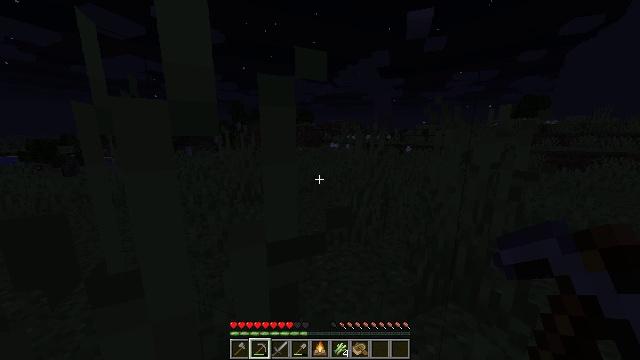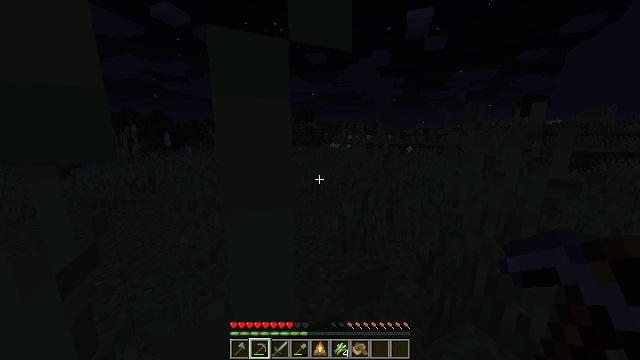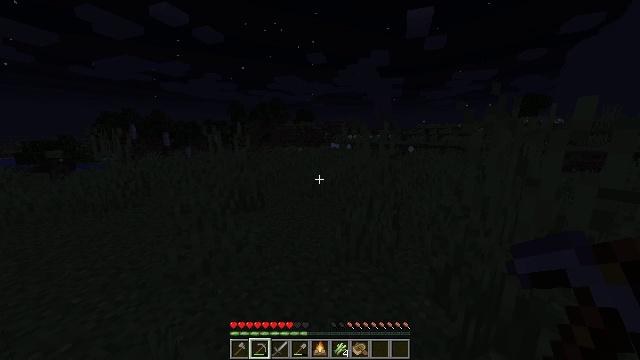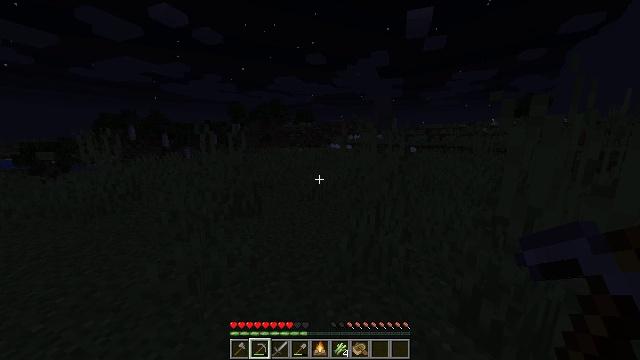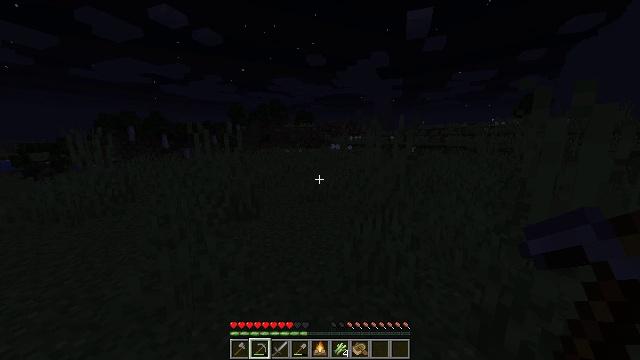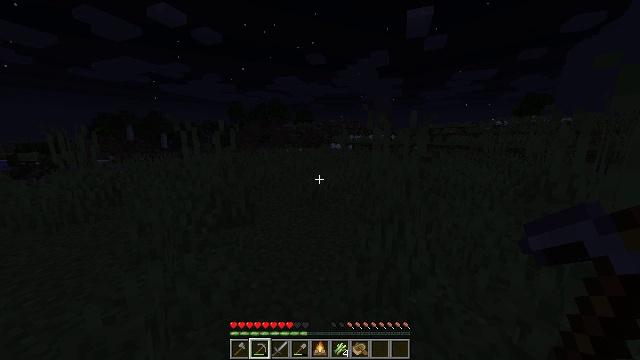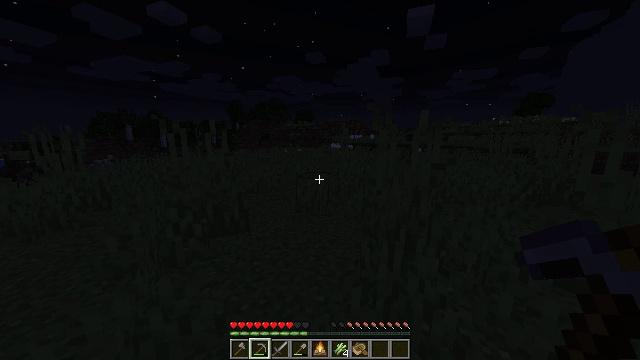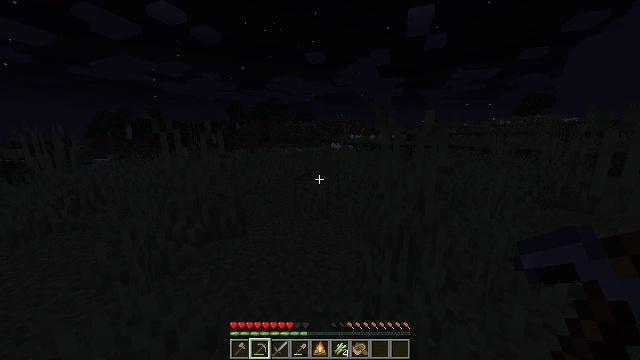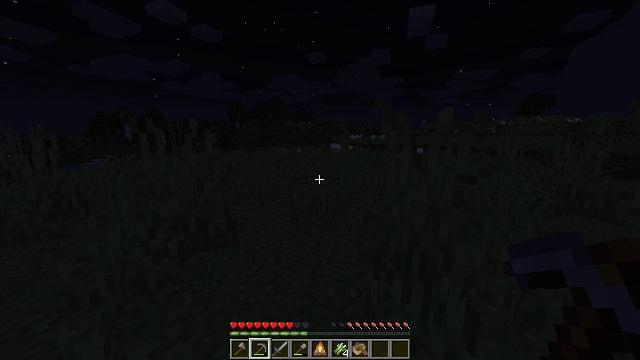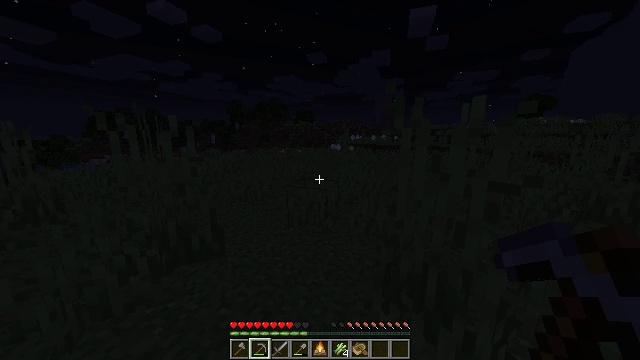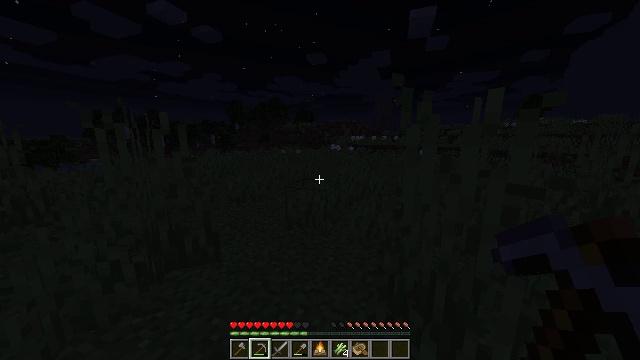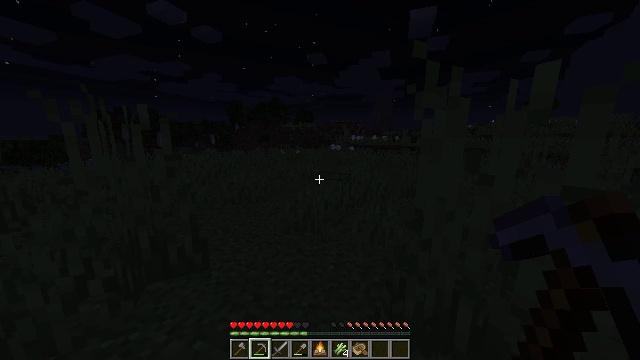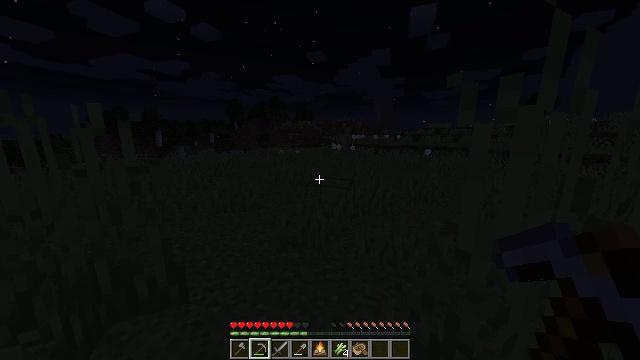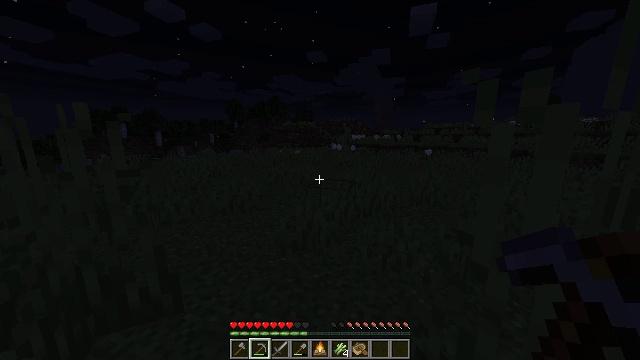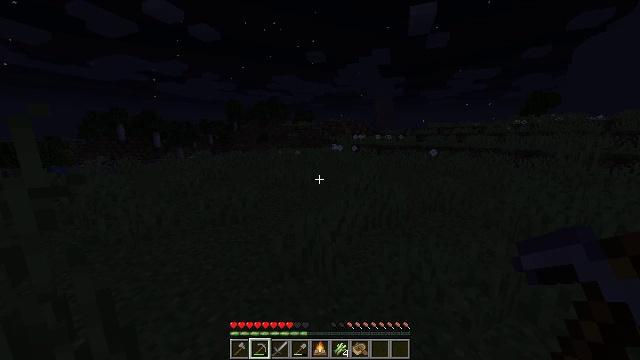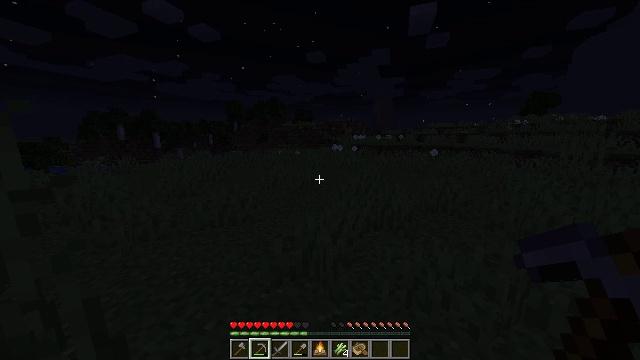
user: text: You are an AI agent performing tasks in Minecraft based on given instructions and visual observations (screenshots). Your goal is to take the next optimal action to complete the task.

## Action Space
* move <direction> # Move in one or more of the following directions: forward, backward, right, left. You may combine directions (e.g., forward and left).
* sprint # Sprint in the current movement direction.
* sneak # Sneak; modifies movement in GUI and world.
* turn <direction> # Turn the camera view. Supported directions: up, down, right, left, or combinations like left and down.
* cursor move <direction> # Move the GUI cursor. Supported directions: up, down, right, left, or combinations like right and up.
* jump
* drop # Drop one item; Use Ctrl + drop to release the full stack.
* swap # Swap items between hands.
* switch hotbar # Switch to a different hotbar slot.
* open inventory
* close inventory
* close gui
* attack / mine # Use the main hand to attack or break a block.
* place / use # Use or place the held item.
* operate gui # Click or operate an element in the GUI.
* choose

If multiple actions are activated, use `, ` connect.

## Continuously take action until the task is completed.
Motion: motion action
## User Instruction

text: Gather the oxeye daisy for crafting.
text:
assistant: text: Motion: move forward, sprint
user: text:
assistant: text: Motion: move forward, sprint
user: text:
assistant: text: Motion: move forward, sprint
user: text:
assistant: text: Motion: move forward, sprint
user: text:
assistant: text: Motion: move forward, sprint
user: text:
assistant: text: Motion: move forward, sprint
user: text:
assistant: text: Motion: move forward, sprint
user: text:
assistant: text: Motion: move forward, sprint
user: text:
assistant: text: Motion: move forward, sprint
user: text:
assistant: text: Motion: move forward, sprint
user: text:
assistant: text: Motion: move forward, sprint
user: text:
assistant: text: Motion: move forward, sprint
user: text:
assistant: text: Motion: move forward, sprint
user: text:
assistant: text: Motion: move forward, sprint
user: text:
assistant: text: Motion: move forward, sprint
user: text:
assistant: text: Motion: move forward, sprint
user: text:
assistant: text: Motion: move forward, sprint
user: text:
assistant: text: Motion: move forward, sprint
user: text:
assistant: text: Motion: move forward, sprint
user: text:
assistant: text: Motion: move forward, sprint
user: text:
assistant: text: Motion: move forward, sprint
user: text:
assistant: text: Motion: move forward, sprint
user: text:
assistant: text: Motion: move forward, sprint
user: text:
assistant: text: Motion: move forward, sprint
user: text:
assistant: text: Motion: move forward, sprint
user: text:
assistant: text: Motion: move forward, sprint
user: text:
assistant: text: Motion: move forward, sprint
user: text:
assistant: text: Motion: move forward, sprint
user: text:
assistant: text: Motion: move forward, sprint
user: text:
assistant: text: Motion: move forward, sprint